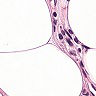
Metastatic tissue present: yes